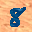
Label: 8